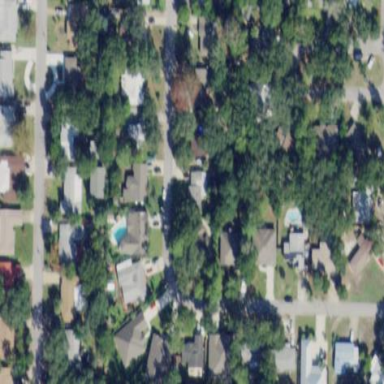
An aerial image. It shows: Residential area composed of single-family homes.